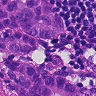
Metastatic tissue present: yes